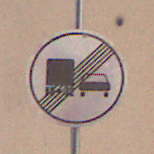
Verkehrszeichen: EndeUeberholverbotKraftfahrzeuge
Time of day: Midday
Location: Outdoor (Urban)
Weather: PartlyCloudy
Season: NotSpecified
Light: Natural